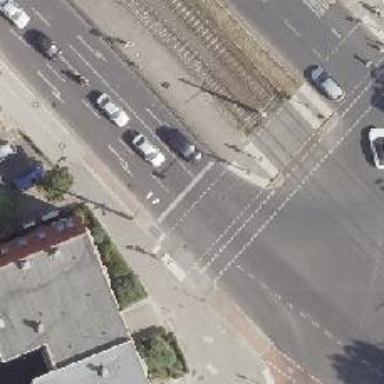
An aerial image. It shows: Road with traffic signals.